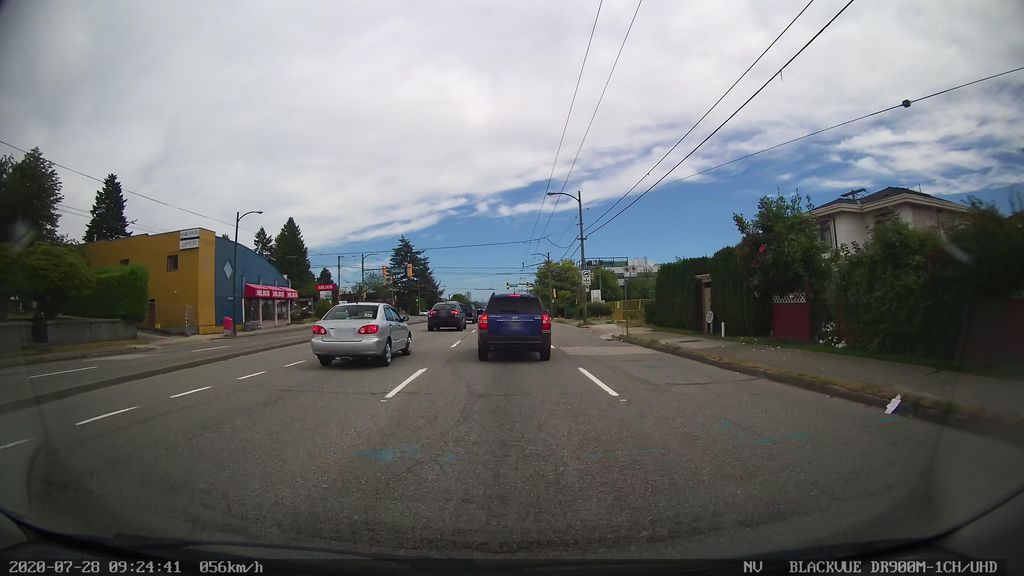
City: vancouver